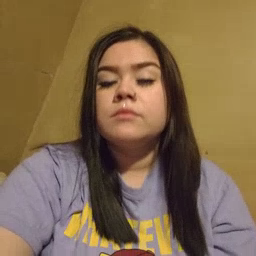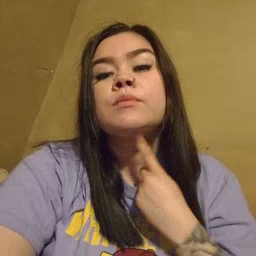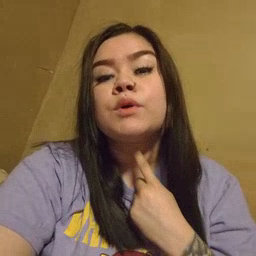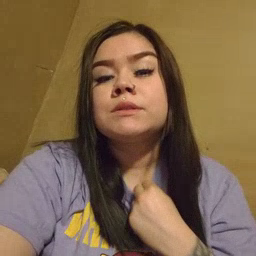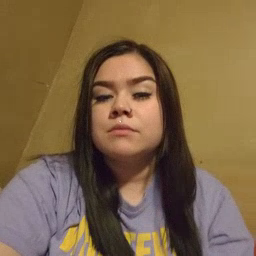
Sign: thirsty